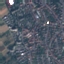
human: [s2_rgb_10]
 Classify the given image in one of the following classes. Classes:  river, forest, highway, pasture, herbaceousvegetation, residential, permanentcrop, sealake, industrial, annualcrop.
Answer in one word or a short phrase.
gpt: Residential